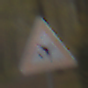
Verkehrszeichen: FlugbetriebLinks
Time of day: MorningAfternoon
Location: Outdoor (Nature)
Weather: Overcast
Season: Autumn
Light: Natural